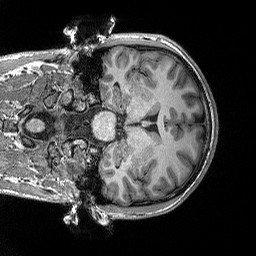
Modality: T1w
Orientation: coronal
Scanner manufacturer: siemens
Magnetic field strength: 3 T
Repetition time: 2.3 s
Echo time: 0.00298 s